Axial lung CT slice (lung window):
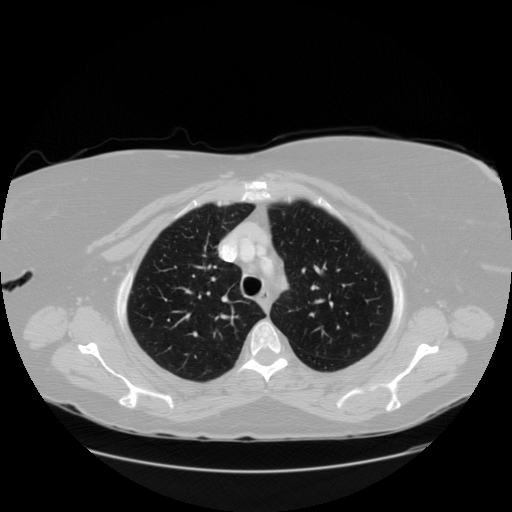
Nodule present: no